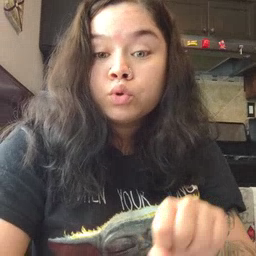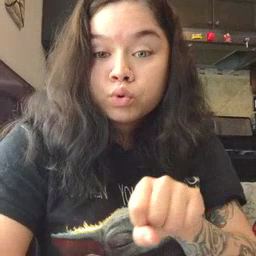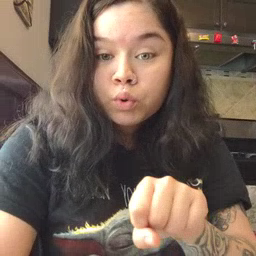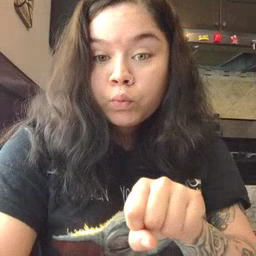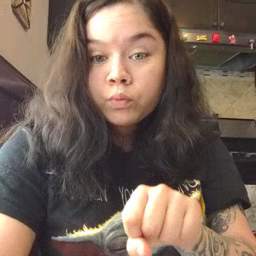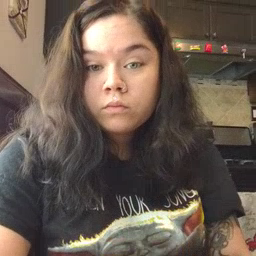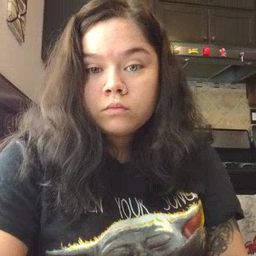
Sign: shoe